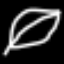
Label: leaf